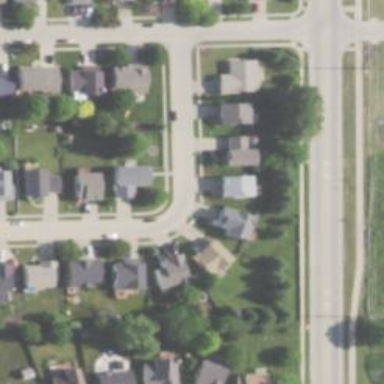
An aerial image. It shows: Residential road.